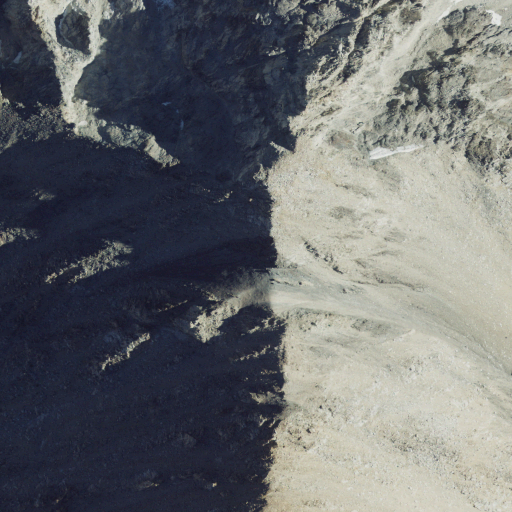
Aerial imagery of mountain in California named Mount Rixford containing barren land, shrub, grassland, and snow